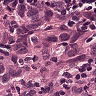
Metastatic tissue present: yes